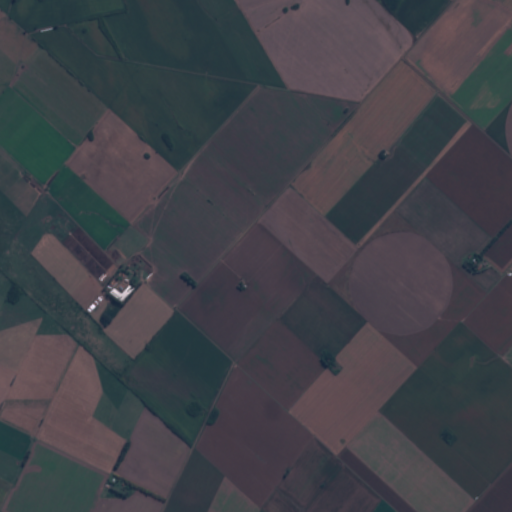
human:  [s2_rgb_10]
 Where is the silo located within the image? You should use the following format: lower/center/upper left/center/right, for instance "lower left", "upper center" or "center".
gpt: The silo is located in the lower left of the image.
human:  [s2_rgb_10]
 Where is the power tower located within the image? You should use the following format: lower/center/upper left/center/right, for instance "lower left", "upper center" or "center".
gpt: There is no power tower in the image.